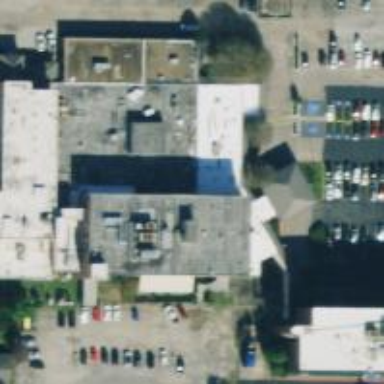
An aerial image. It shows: Hospital building.